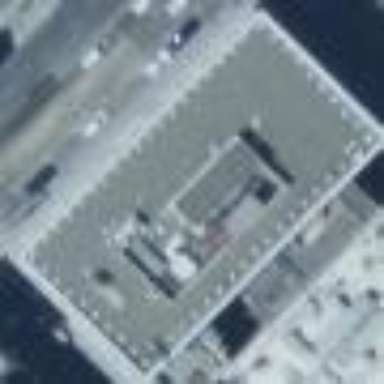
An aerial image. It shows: Commercial building.